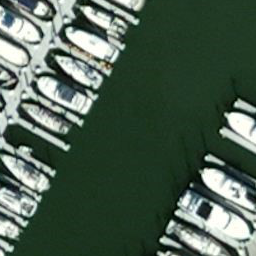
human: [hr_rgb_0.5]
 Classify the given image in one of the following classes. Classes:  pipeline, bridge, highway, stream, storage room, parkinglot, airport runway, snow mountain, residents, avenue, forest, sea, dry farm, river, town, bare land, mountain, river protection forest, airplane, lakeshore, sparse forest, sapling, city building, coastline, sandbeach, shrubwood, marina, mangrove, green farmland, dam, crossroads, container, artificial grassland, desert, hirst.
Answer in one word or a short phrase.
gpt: marina